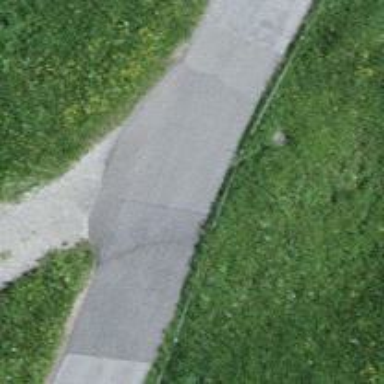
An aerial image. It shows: Tertiary road with asphalt surface.